Question: in my unity game i want to create a clear plane at the floor height andd i want it to hide whats under (not to render trough).

whats happening is that i got 2 doors placed on the ground and beneath i got a tunnel that i dont want to be seen until the doors are opened.
the plane should be place under the 2 doors that open and as long as the camera is above the doors this plane will prevent from the lower part to be rendered.
how can i do it?
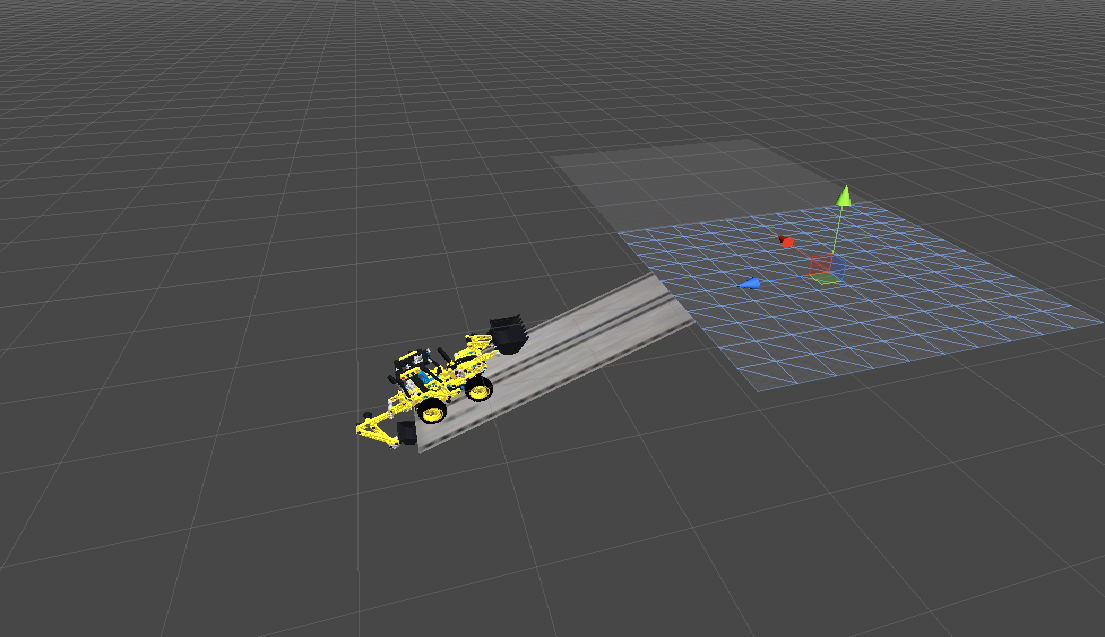
Answer: '''
Shader "Cover" {
Properties {
}
SubShader {
Tags { "RenderType"="Opaque" "IgnoreProjector"="True" "LightMode"="ForwardBase" "Queue"="Geometry-1" }
LOD 100
ColorMask 0
CGINCLUDE
#include "UnityCG.cginc"
struct v2f {
float4 pos : SV_POSITION;
float2 uv : TEXCOORD0;
};
v2f vert (appdata_full v)
{
v2f o;
o.pos = mul(UNITY_MATRIX_MVP, v.vertex);
o.uv = v.texcoord;
return o;
}
ENDCG
Pass {
CGPROGRAM
#pragma vertex vert
#pragma fragment frag
#pragma fragmentoption ARB_precision_hint_fastest
fixed4 frag (v2f i) : COLOR
{
return fixed4(1,1,1,0);
}
ENDCG
}
}
Fallback "Diffuse"
}
'''